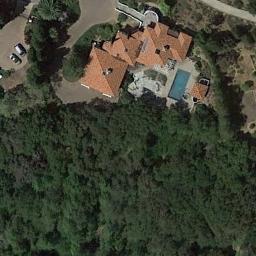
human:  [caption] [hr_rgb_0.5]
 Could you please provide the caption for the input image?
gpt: The forest is next to the house .

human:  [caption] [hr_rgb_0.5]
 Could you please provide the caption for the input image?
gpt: This is a dense forest .

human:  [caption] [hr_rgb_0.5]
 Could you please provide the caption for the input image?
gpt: Many green trees are near several buildings with a yellow roof in a forest .

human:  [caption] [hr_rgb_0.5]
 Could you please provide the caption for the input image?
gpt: The forest has a lot of dense dark green trees, Some houses and cars .

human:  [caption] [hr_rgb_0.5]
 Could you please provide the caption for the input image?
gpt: There are some brown buildings beside a green forest .